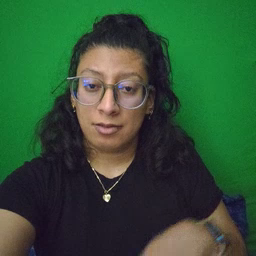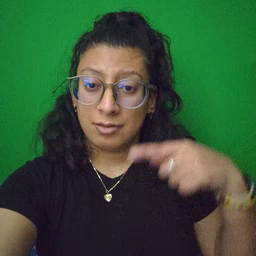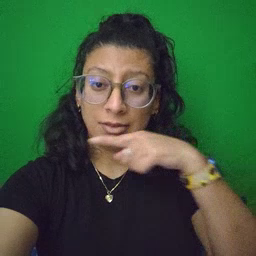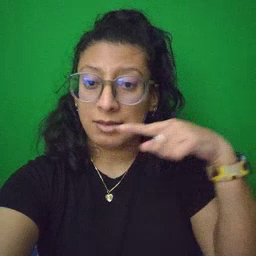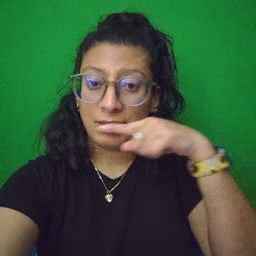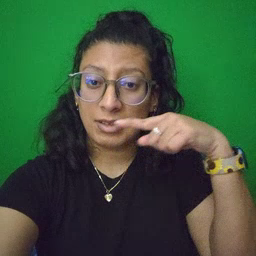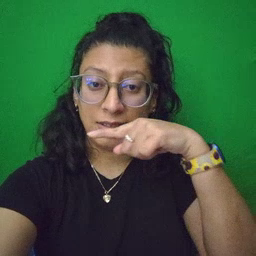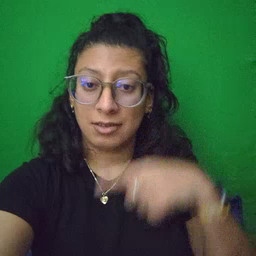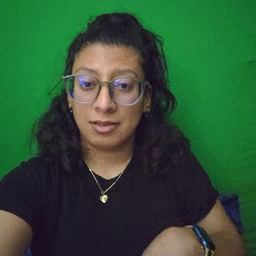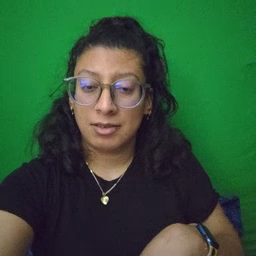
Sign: toothbrush